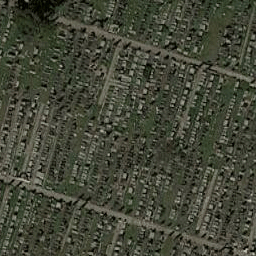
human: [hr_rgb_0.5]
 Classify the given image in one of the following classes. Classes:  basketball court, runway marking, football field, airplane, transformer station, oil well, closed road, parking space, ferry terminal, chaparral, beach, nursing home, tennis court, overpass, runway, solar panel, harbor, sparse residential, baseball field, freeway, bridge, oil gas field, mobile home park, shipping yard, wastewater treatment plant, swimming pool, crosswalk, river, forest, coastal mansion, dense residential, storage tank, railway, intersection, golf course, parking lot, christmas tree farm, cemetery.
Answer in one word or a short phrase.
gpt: cemetery